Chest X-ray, PA view. Patient: 51 years old, sex F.
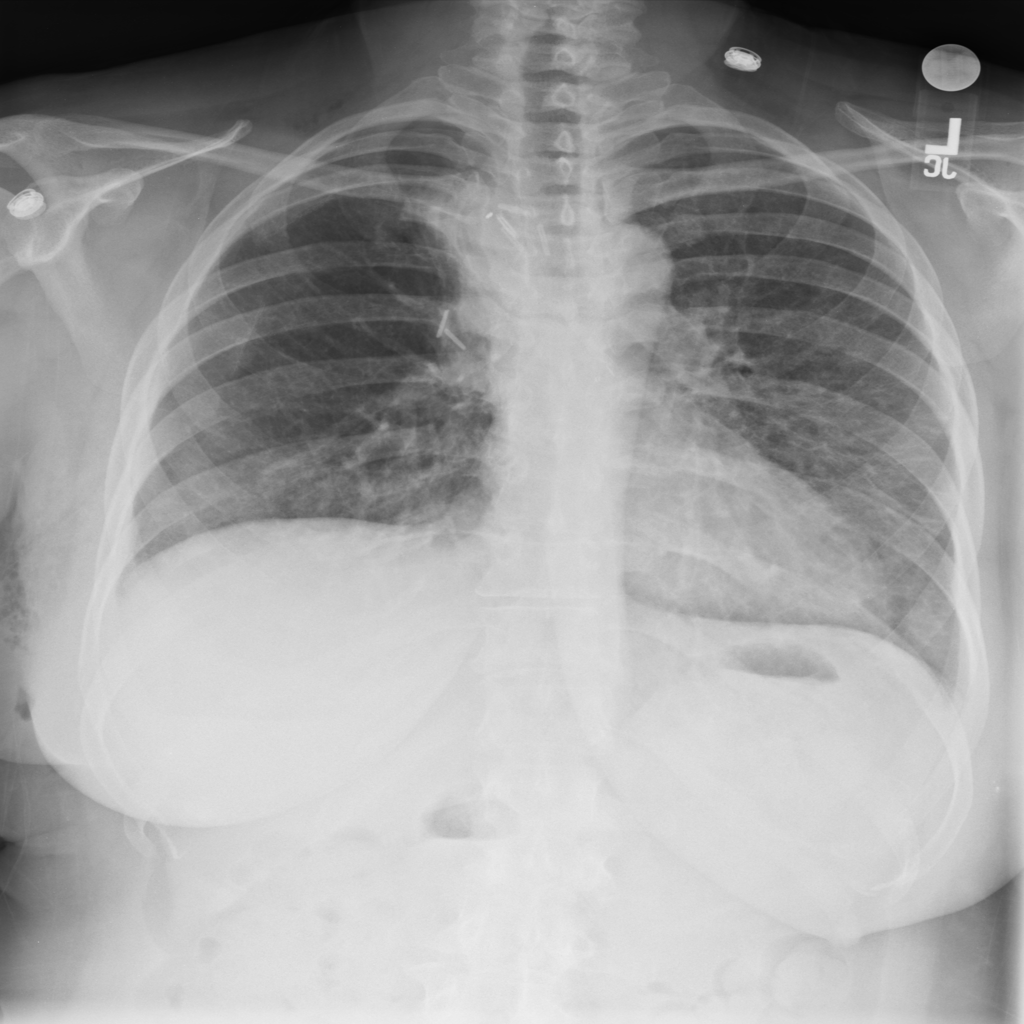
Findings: Emphysema, Infiltration, Mass